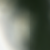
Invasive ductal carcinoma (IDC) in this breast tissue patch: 0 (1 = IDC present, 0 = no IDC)